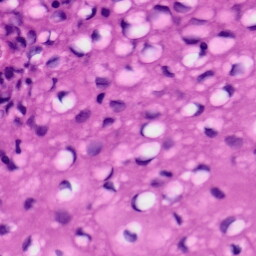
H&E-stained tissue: Tonsil